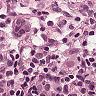
Metastatic tissue present: no